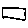
Label: square